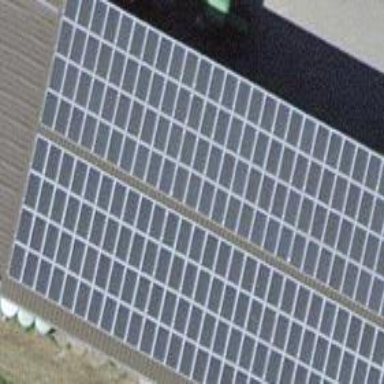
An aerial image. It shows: Solar photovoltaic panel generator.